Question: Im a complete NOOB in VB so please excuse the newbie question
Im running the following code which produces the current system date, as you can see in image below.
'''
Dim cyear As Date
cyear = Date.Now
MsgBox(cyear)
'''

I'm looking for a way to remove all the characters in the textbox above so that only the highlighted yellow numbers will remain. Which represents the last 2 digits of the current year.
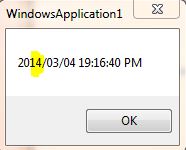
Answer: You'll have to use a date format string, e.g.:
'''
Dim value = String.Format("{0:yy}", DateTime.Now)
'''
or
'''
Dim value = DateTime.Now.ToString("yy")
'''
Have a look at <URL>.